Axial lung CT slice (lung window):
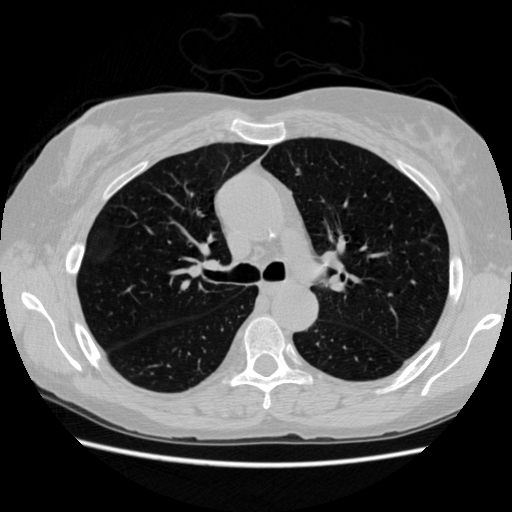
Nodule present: no